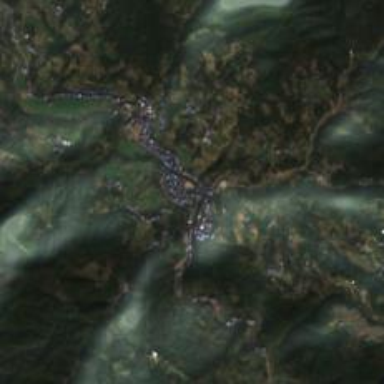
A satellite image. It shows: Ethnic township within town.